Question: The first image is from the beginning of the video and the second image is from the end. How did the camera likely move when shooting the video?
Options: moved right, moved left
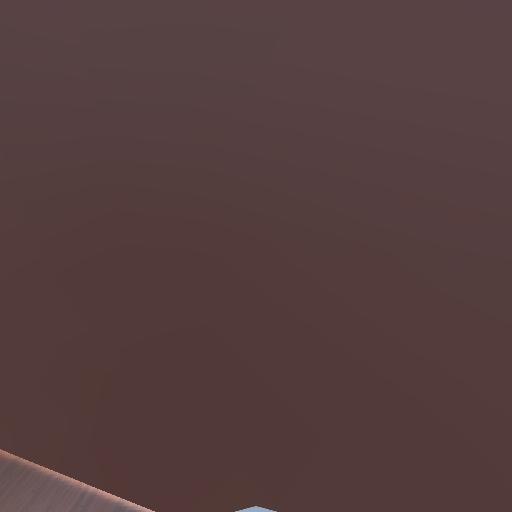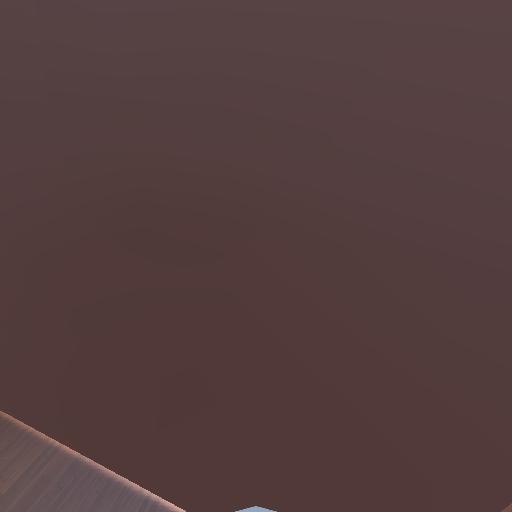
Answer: moved right